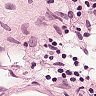
Metastatic tissue present: no